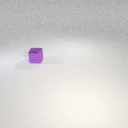
small purple metal cube